Question: I try to use this code to download files from my database, however, when I try to open the file, I get following errors:
when downloading file type 'docx':

Word documents are stored with the type: 'application/vnd.openxmlformats-officedocument.wordprocessingml.document' (not visible on the screenshot). I believe this is correct
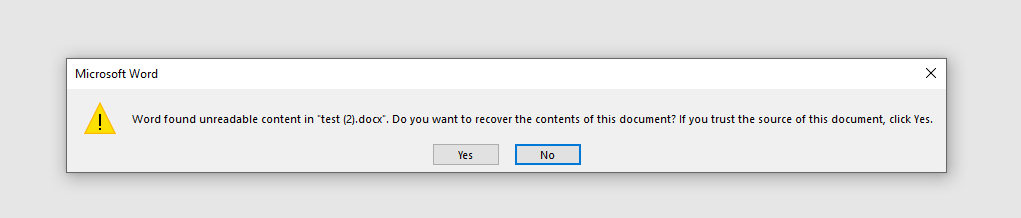
Answer: I solved the bug when trying a bit different code:
<URL>